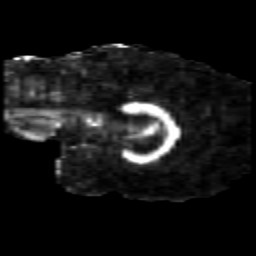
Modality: FA
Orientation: sagittal
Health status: healthy
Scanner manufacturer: siemens
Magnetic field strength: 3 T
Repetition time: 10 s
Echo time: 0.092 s